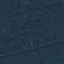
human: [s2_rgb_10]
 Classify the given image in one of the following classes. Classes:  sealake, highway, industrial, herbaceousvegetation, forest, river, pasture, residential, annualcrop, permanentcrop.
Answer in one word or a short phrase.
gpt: Forest